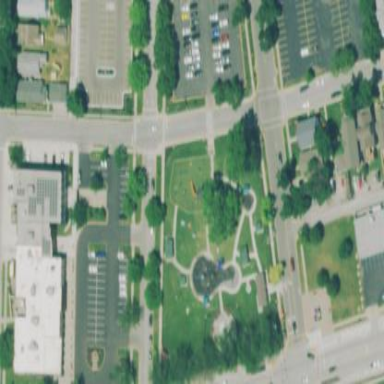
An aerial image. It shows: Lovely park for leisure and relaxation.